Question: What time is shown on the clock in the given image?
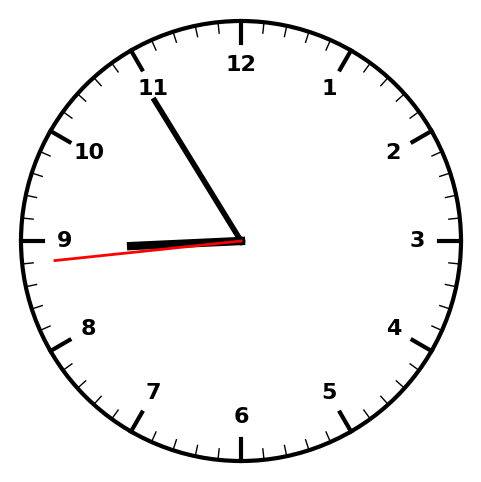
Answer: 08:54:44